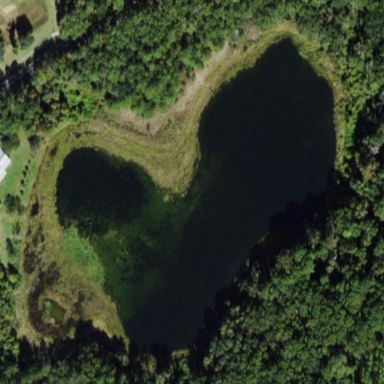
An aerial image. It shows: Beautiful wet meadow natural wetland.